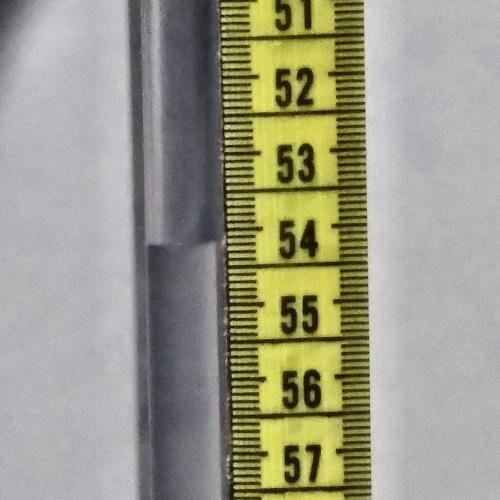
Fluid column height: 54.2 cm